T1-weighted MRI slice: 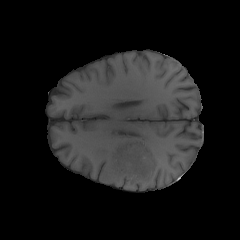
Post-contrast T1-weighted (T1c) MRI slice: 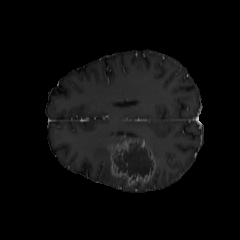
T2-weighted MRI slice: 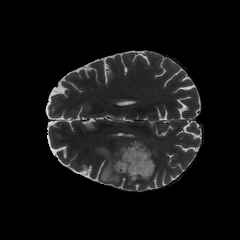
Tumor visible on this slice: yes